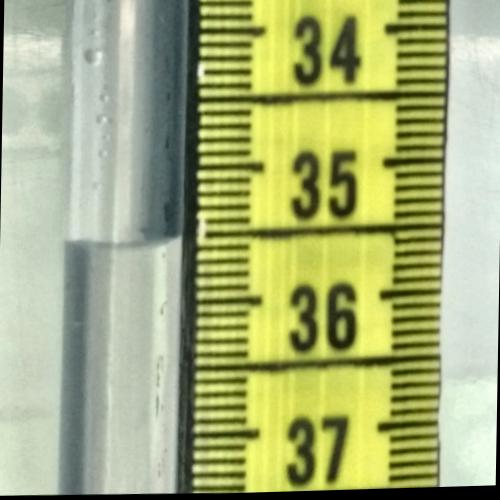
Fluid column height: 35.5 cm